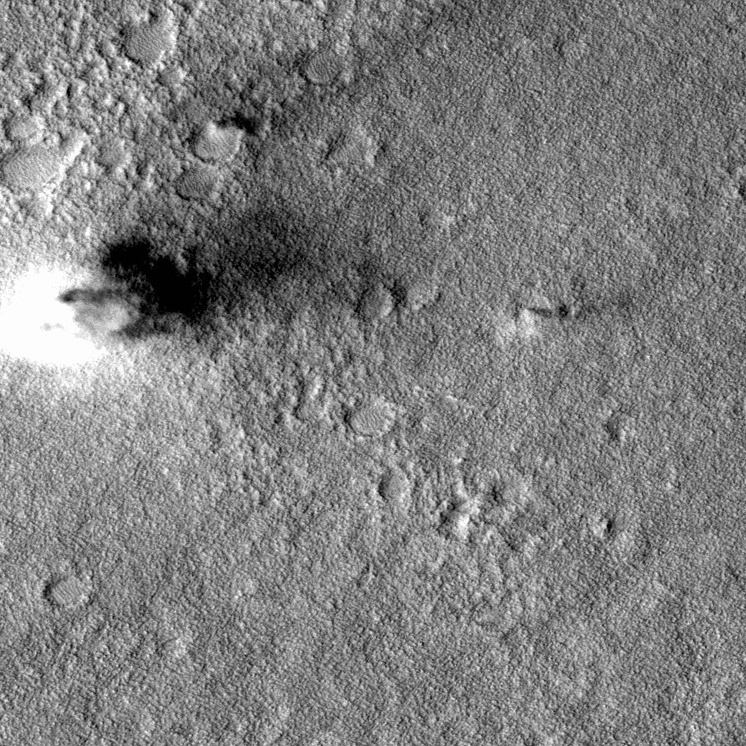
Label: dustdevil, dustdevil